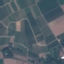
Land use / land cover: PermanentCrop